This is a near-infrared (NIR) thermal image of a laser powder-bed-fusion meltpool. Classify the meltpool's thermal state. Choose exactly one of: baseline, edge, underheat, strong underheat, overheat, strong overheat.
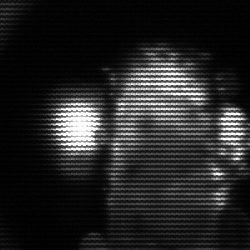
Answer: strong underheat